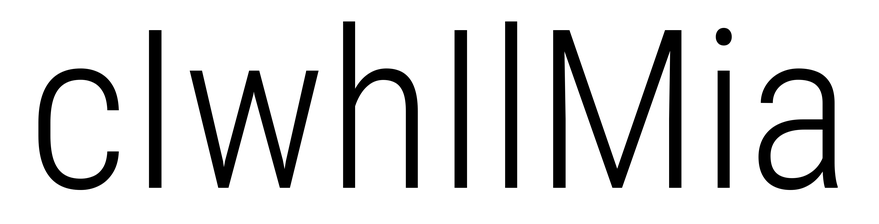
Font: Roboto_Condensed_Light